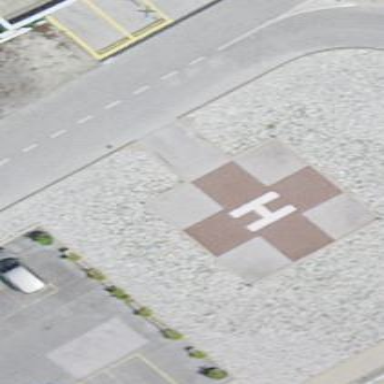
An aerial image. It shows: Image showing helipad at airport.